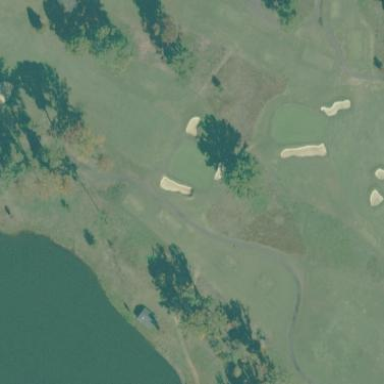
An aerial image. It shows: Golf rough area.